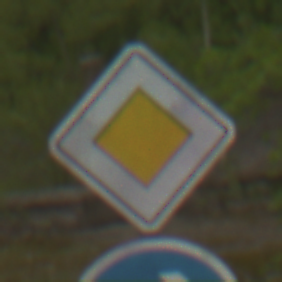
Verkehrszeichen: Vorfahrtsstrasse
Zusatzzeichen unten: VorgeschriebeneFahrtrichtungRechts
Umgebung: Outdoor, Nature
Tageszeit: MorningAfternoon
Wetter: Overcast
Licht: Natural
Jahreszeit: NotSpecified
Kontrast: LowContrast